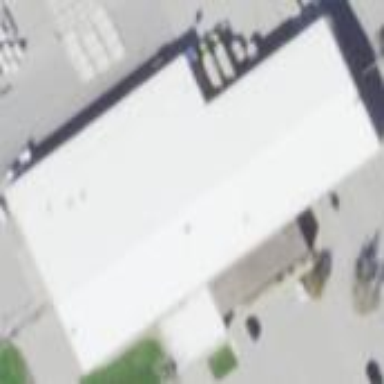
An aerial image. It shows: Industrial building located near airport terminal.